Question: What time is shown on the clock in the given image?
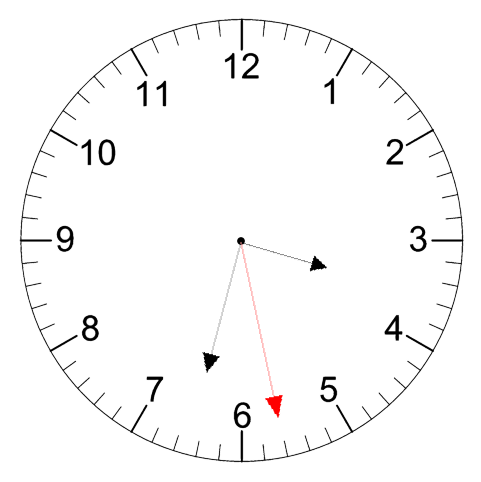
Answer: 03:32:28